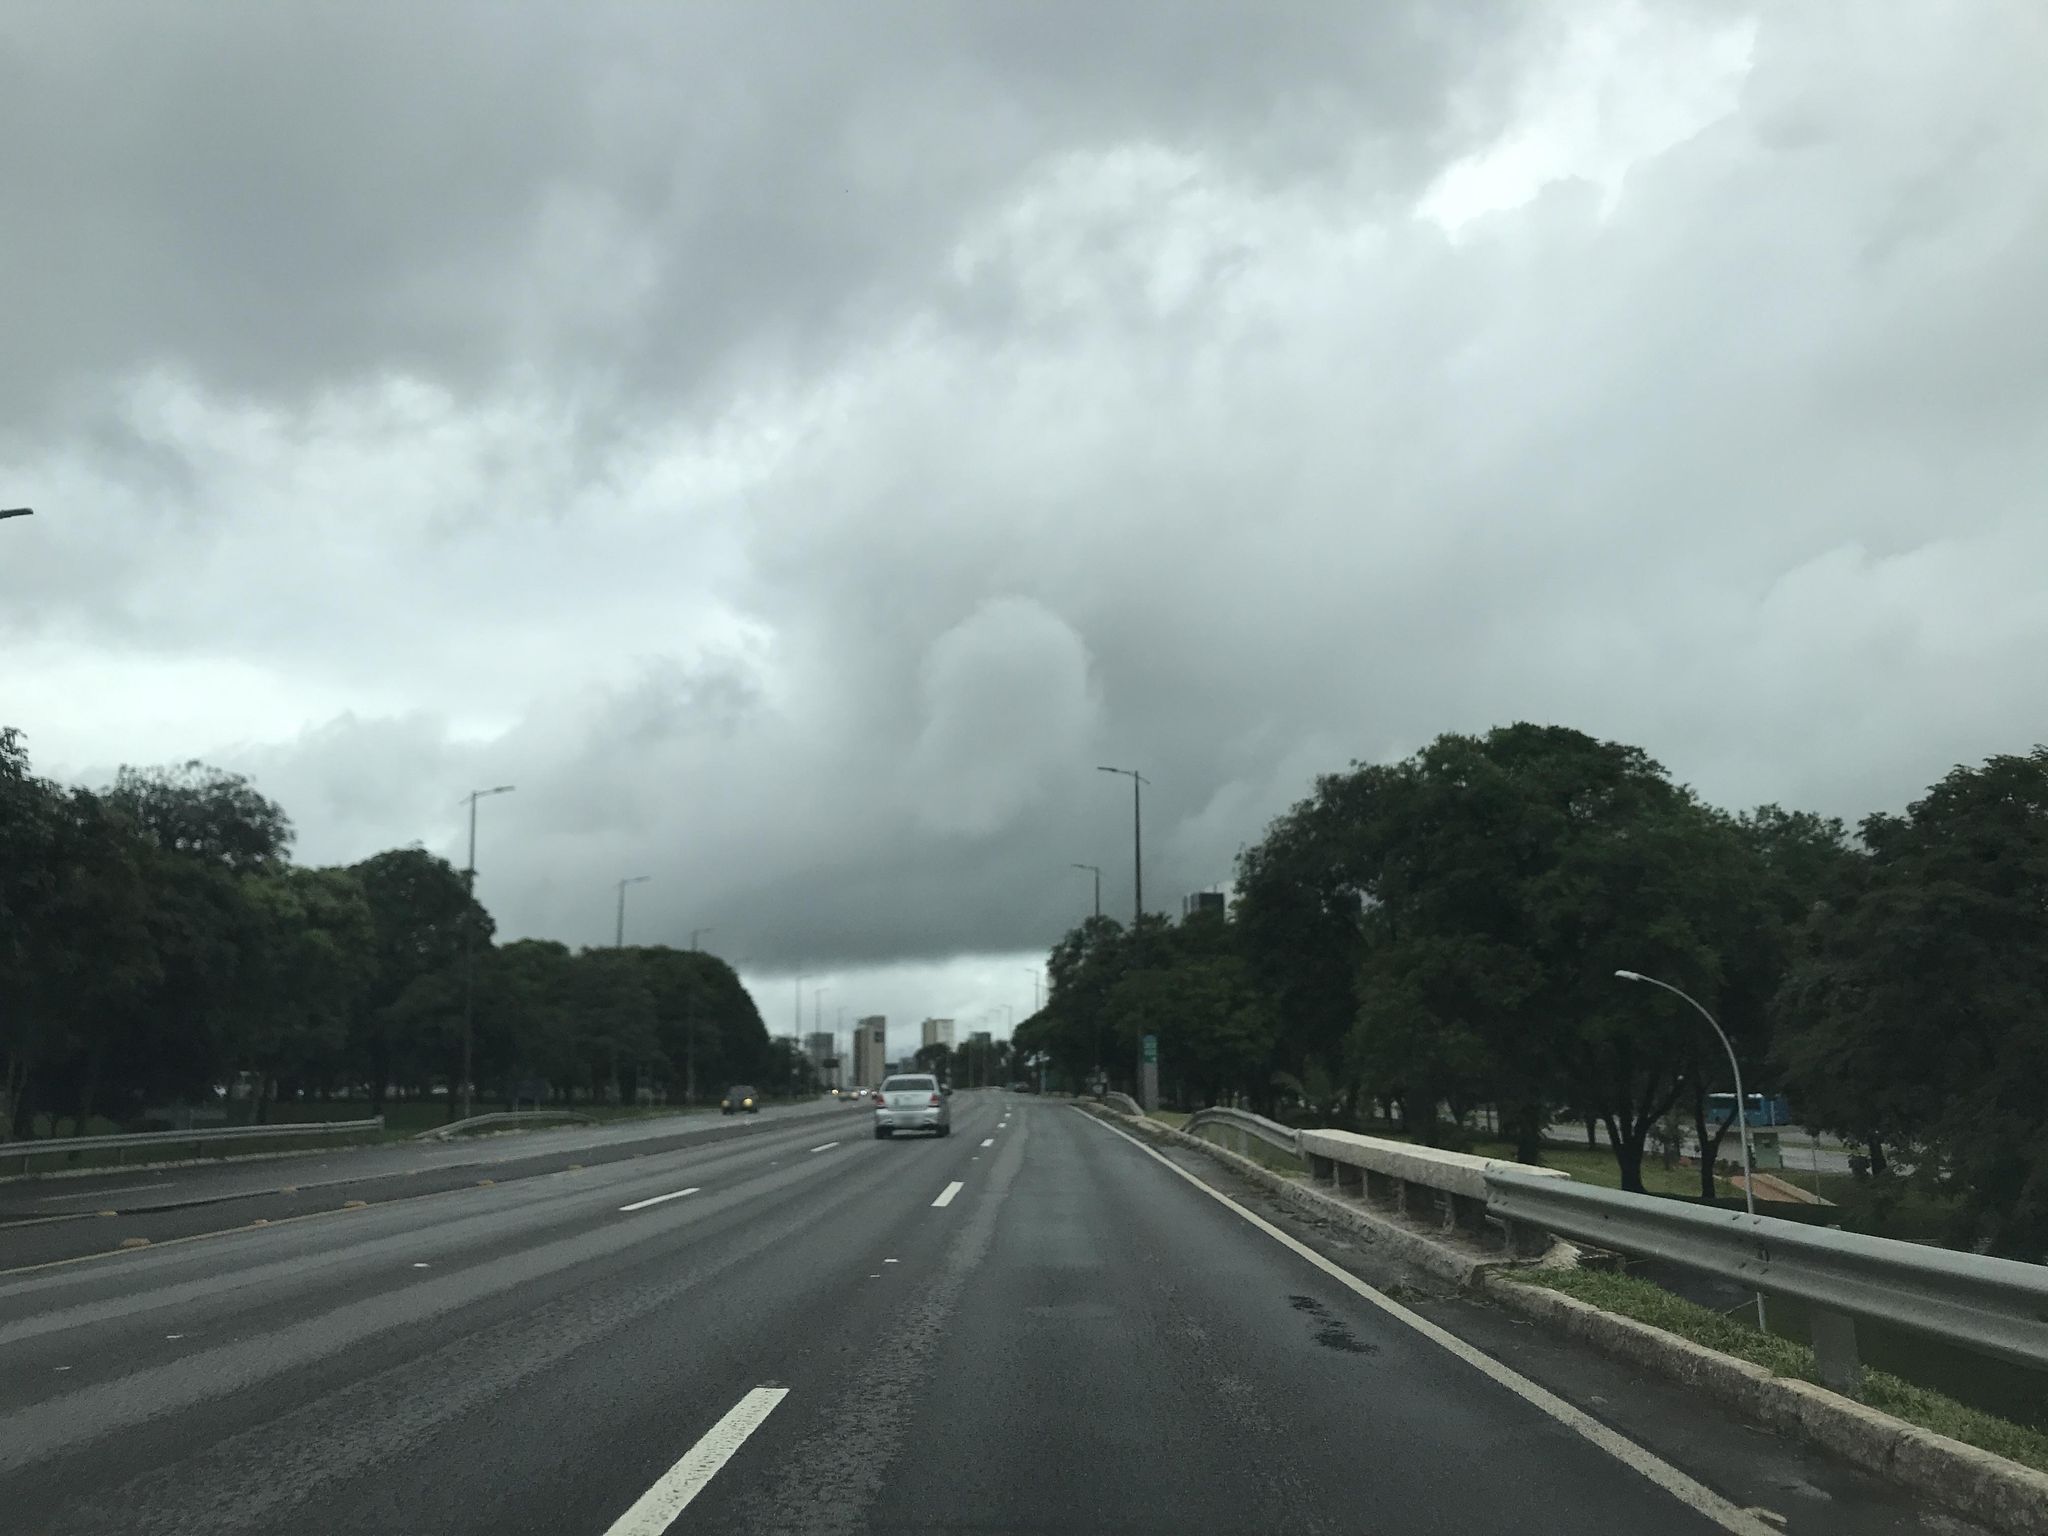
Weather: cloudy
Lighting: day
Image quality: good
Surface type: driving surface
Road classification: trunk
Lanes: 4, 3
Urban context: urban centre
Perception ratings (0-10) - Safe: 1.43, Lively: 3.09, Beautiful: 7.45, Boring: 2.32, Depressing: 5.98, Wealthy: 2.75